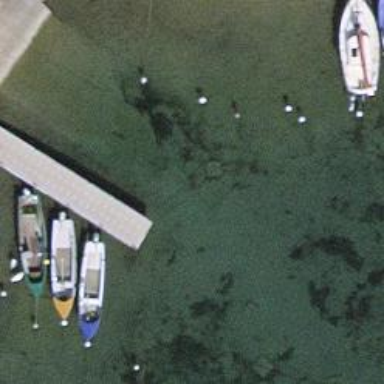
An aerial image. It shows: Man-made pier.